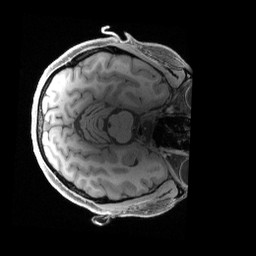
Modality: T1w
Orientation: axial
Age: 38
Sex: female
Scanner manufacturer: siemens
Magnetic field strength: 3 T
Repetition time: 2.4 s
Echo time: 0.00241 s